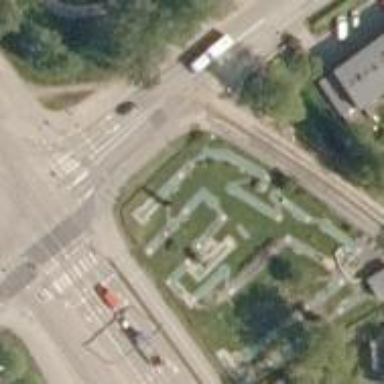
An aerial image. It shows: Miniature golf leisure land.